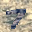
Label: 7